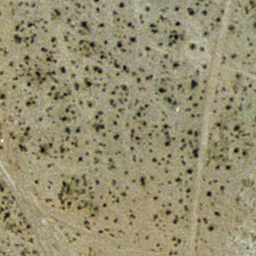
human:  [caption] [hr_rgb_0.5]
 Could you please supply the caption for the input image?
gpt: This is a chaparral .

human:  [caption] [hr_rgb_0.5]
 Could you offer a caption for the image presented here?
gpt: Lots of plants scattered on the ground. .

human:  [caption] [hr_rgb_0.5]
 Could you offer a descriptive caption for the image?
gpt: There are some grey plants scattered on the ground .

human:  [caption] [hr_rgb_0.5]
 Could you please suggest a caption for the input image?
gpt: Lots of plants scattered in the loess ground. .

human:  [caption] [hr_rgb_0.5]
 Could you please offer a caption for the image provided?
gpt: Some grey plants are scattered in the loess ground .